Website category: university
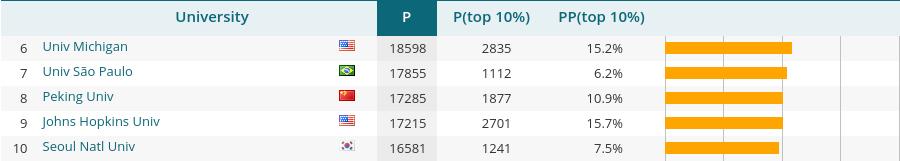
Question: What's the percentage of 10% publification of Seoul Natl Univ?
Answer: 7.5%

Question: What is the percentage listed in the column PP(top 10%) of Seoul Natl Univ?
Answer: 7.5%

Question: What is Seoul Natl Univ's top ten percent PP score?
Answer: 7.5%

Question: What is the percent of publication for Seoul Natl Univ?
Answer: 7.5%

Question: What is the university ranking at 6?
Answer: Univ Michigan

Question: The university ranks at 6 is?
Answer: Univ Michigan

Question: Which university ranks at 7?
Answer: Univ So Paulo

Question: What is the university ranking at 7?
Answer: Univ So Paulo

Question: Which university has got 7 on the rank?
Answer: Univ So Paulo

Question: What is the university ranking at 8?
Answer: Peking Univ

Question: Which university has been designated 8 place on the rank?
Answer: Peking Univ

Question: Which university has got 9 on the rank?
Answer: Johns Hopkins Univ

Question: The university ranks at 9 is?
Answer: Johns Hopkins Univ

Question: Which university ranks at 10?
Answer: Seoul Natl Univ

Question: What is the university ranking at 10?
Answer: Seoul Natl Univ

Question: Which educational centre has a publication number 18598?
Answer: Univ Michigan

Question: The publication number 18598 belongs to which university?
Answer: Univ Michigan

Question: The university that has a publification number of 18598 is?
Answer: Univ Michigan

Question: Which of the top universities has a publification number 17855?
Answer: Univ So Paulo

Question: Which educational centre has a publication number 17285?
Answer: Peking Univ

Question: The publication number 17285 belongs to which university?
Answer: Peking Univ

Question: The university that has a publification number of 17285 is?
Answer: Peking Univ

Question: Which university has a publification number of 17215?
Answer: Johns Hopkins Univ

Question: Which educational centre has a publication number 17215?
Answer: Johns Hopkins Univ

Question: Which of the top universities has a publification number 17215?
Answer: Johns Hopkins Univ

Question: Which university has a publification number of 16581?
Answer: Seoul Natl Univ

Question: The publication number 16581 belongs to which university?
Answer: Seoul Natl Univ

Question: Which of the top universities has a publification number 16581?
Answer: Seoul Natl Univ

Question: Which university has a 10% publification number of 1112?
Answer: Univ So Paulo

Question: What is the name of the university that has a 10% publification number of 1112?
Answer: Univ So Paulo

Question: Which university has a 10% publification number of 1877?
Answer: Peking Univ

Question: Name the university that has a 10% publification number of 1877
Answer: Peking Univ

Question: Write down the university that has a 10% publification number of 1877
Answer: Peking Univ

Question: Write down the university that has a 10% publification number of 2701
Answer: Johns Hopkins Univ

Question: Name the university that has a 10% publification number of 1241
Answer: Seoul Natl Univ

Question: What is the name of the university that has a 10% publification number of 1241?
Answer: Seoul Natl Univ

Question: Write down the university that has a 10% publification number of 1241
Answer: Seoul Natl Univ